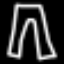
Label: pants